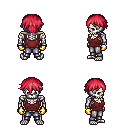
a pixel art fantasy rpg character, male body template, skeleton, maroon pirate shirt, metal pants, ruby red short bangs hairstyle, gold gloves, four views (front, back, left, right), 2x2 character sprite sheet, small pixel art, hard edges, no anti-aliasing